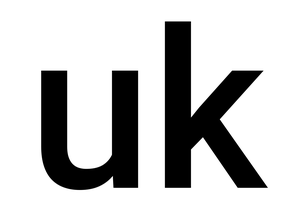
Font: Roboto_Medium